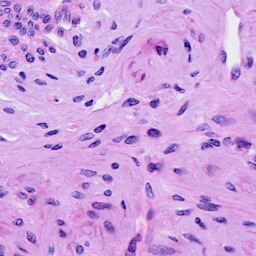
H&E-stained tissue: Cervix